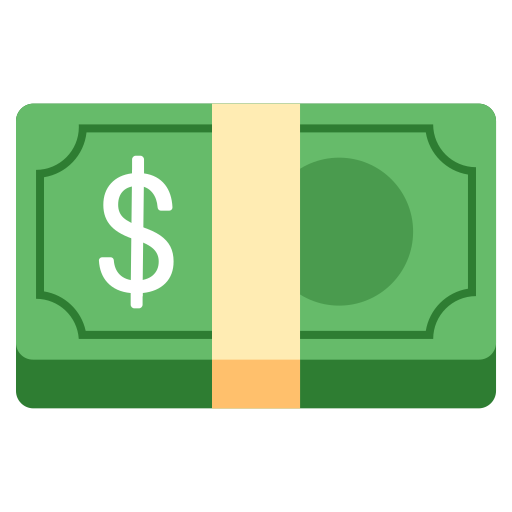
Emoji: 💵